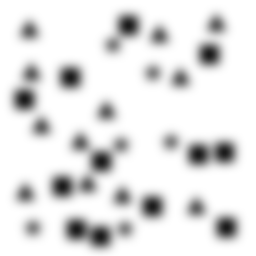
Squares: 12
Triangles: 12
Stars: 6
Total shapes: 30